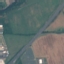
Land use / land cover: Highway